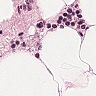
Metastatic tissue present: no